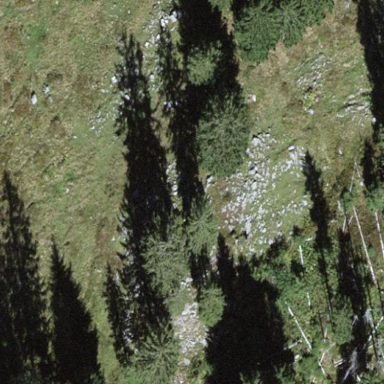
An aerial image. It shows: Forest area.